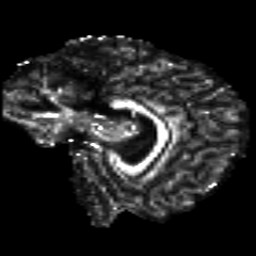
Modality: FA
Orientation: sagittal
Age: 30
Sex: male
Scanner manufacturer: siemens
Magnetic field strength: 3 T
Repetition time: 8.8 s
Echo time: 0.085 s